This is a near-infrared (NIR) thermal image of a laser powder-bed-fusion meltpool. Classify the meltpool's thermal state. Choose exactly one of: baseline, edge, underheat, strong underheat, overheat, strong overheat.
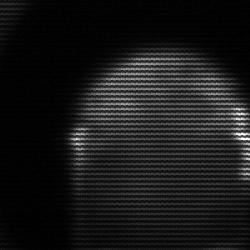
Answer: edge